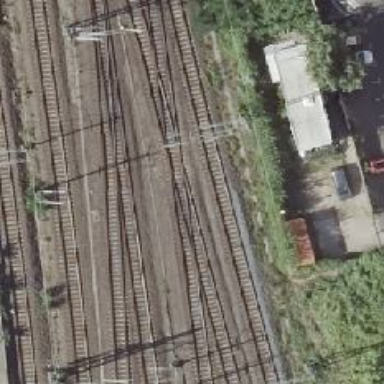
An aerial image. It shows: Railway crossing.